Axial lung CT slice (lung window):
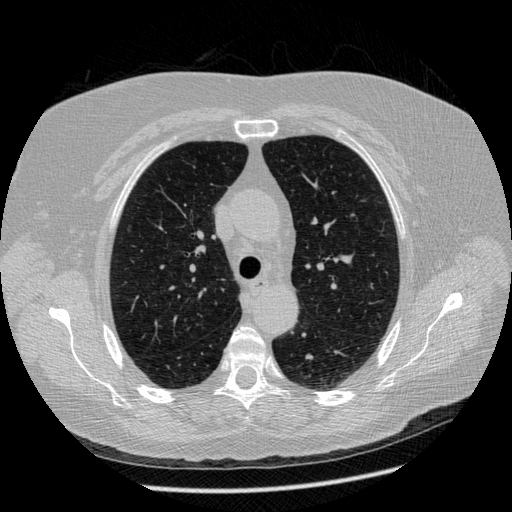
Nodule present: no